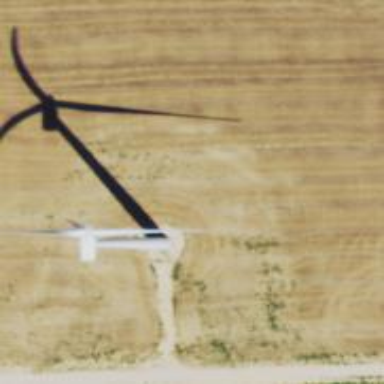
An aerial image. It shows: Wind generator in the form of horizontal axis wind turbine.